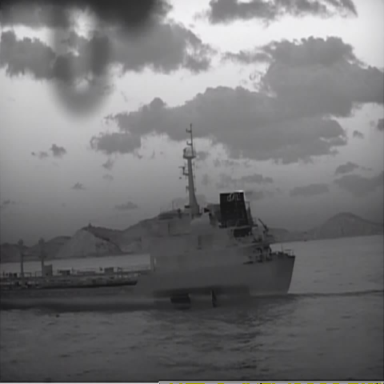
There is a liner in the infrared image.